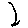
Label: moon